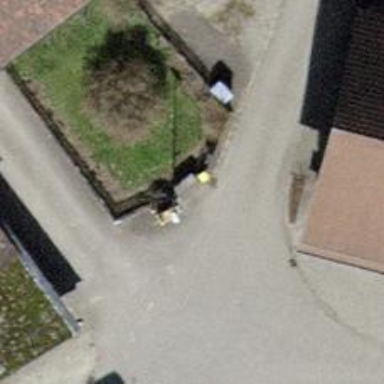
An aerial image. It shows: Post box is visible.